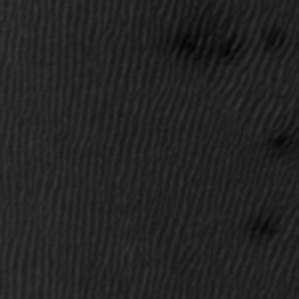
Label: frost